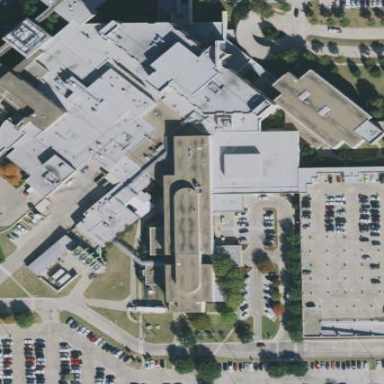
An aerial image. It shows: Healthcare facility identified as hospital.